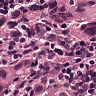
Metastatic tissue present: yes